Question: I am using checkboxes in HTML table and what I am trying to do is using a bulk action.
Like if someone checks two or three checkboxes and use the bulk delete action, so all checked items from the table should be deleted.

Here is my HTML code
'''
<table id="datatable_example" class="responsive table table-striped table-bordered" style="width:100%;margin-bottom:0; ">
<thead>
<tr>
<th style="width:0px; padding-right:0px;" class="no_sort"> <label class="checkbox ">
<input type="checkbox">
</label>
</th>
<th style="width:200px;" class="no_sort"> Institue </th>
<th style="width:150px;" class="no_sort"> Education </th>
<th style="width:300px;" class="no_sort"> Description </th>
<th style="width:150px;" class="ue no_sort"> Started </th>
<th style="width:150px;" class="ue no_sort"> Completion </th>
<th class="ms no_sort "> Actions </th>
</tr>
</thead>
<tbody>
<?php echo $educations ?>
</tbody>
</table>
'''
EDIT:
This is the Body Section of the Table. As I am working in PHP so I made it something like this.
'''
$educations .= "<tr>
<td><label class="checkbox">
<input type="checkbox">
</label></td>
<td class="to_hide_phone"> $institue_name</td>
<td class="to_hide_phone"> $education_name</td>
<td>$education_desc</td>
<td>$education_started</td>
<td>$education_ended</td>
<td class="ms">
<div class="btn-group1">
<a href="education-edit.php?id=$education_id" class="btn btn-small" rel="tooltip" data-placement="left" data-original-title=" edit ">
<i class="gicon-edit"></i></a>
<a class="btn btn-small" rel="tooltip" data-placement="top" data-original-title="View">
<i class="gicon-eye-open"></i>
</a>
<a class="btn btn-small" rel="tooltip" data-placement="bottom" data-original-title="Remove"><i class="gicon-remove "></i></a>
</div>
</td>
</tr>";
'''
I want to do that if I select/check two rows and I click the delete action then both rows should be deleted.
I want to know how to perform this action.
Sorry if I am not being clear, I am trying but can't figure out how to implement it.
---
Update:
Here what I have tried so far from your help.
HTML Area:
'''
<form action="<?php $_PHP_SELF ?>" method="post">
<div class="content top">
<table id="datatable_example" class="responsive table table-striped table-bordered" style="width:100%;margin-bottom:0; ">
<thead>
<tr>
<th style="width:0px; padding-right:0px;" class="no_sort"> <label class="checkbox ">
<input type="checkbox" class="chk_boxes">
</label>
</th>
<th style="width:200px;" class="no_sort"> Institue </th>
<th style="width:150px;" class="no_sort"> Education </th>
<th style="width:300px;" class="no_sort"> Description </th>
<th style="width:150px;" class="ue no_sort"> Started </th>
<th style="width:150px;" class="ue no_sort"> Completion </th>
<th class="ms no_sort "> Actions </th>
</tr>
</thead>
<tbody>
<?php echo $educations ?>
</tbody>
</table>
<div class="row-fluid control-group">
<div class="pull-left span6 " action="#">
<div>
<div class="controls inline input-large pull-left">
<select name="bulkaction" data-placeholder="Bulk actions: " class="chzn-select " id="default-select">
<option value=""></option>
<option value="delete">Delete</option>
</select>
</div>
<button type="submit" name="submitbulkaction" class="btn btn-inverse inline">Apply</button></form>
'''
Inside tbody area:
'''
$educations .= "<tr>
<td><label class="checkbox">
<input type="checkbox" class="chk_boxes1" name="ids[]" value="$education_id">
</label></td>
<td class="to_hide_phone"> $institue_name</td>
<td class="to_hide_phone"> $education_name</td>
<td>$education_desc</td>
<td>$education_started</td>
<td>$education_ended</td>
<td class="ms">
<div class="btn-group1">
<a href="education-edit.php?id=$education_id" class="btn btn-small" rel="tooltip" data-placement="left" data-original-title=" edit ">
<i class="gicon-edit"></i></a>
<a class="btn btn-small" rel="tooltip" data-placement="top" data-original-title="View">
<i class="gicon-eye-open"></i>
</a>
<a class="btn btn-small" rel="tooltip" data-placement="bottom" data-original-title="Remove"><i class="gicon-remove "></i></a>
</div>
</td>
</tr>";
'''
The Part that executes when I press APPLY button:
'''
if(isset($_POST['submitbulkaction']))
{
$ids = array();
foreach ((array) $_POST['ids'] as $id) {
// sanitize input
$id = (int) $id;
if ($id) $ids[] = $id;
}
// good idea to say how much row will be deleted to DB
$limit = count($ids);
if ($limit) {
// can see the output
$ids = join(',', $ids);
mysql_query("DELETE * FROM cv_education WHERE id IN ($ids) LIMIT $limit");
}
}
'''
Well Now I am not getting any error, but also data is not being deleted from database tables too.
My table name is:
cv_education
Any ideas what I am doing wrong?
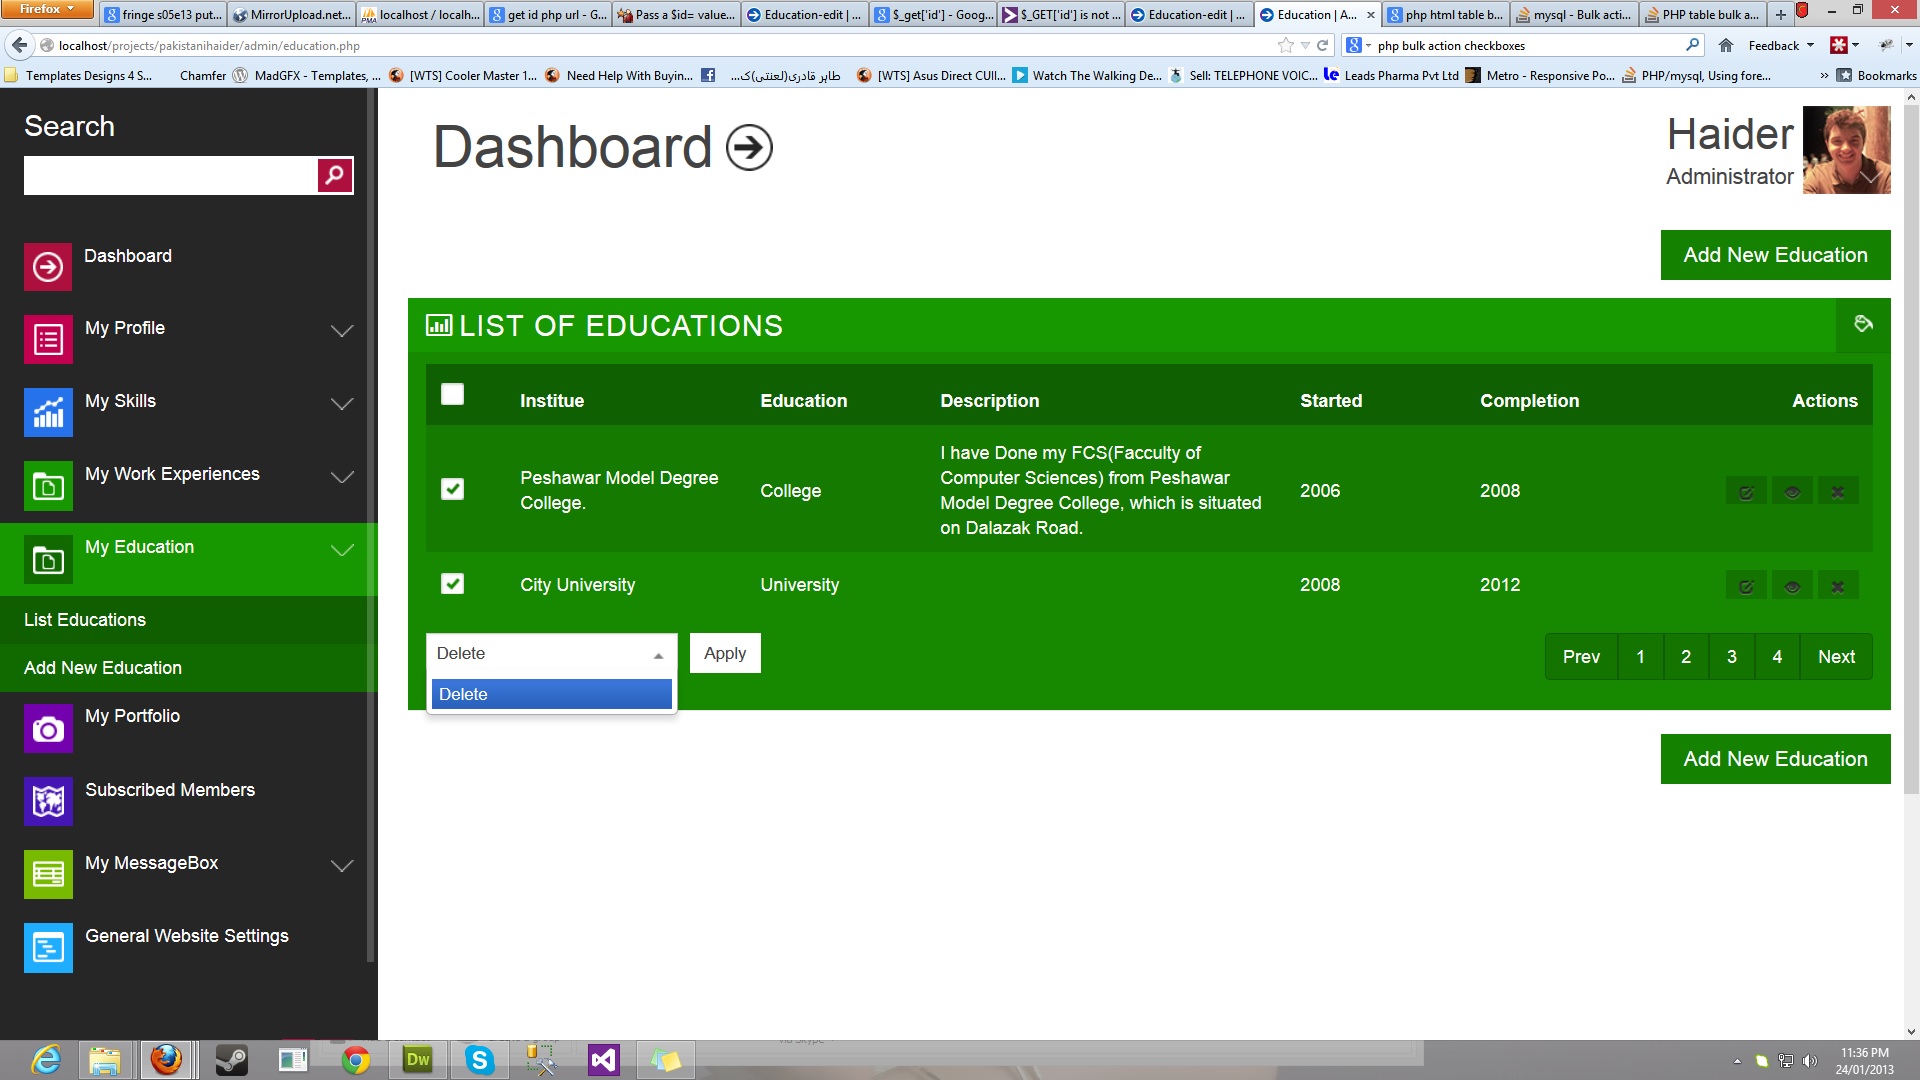
Answer: You need to set checkbox'es like '<input type="checkbox" name="ids[]" value="<?=$data['id']?>">'.
'ids[]' will give you an array.
And then you can process each checkbox like this to collect 'ids' that will be deleted;
'''
$ids = array();
foreach ((array) $_POST['ids'] as $id) {
// sanitize input
$id = (int) $id;
if ($id) $ids[] = $id;
}
// good idea to say how much row will be deleted to DB
$limit = count($ids);
if ($limit) {
// can see the output
$ids = join(',', $ids);
mysql_query("DELETE FROM cv_education WHERE edu_id IN ($ids) LIMIT $limit");
}
'''